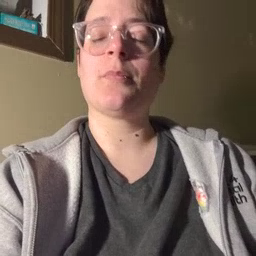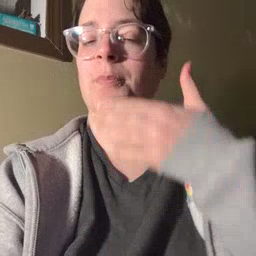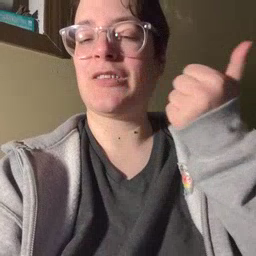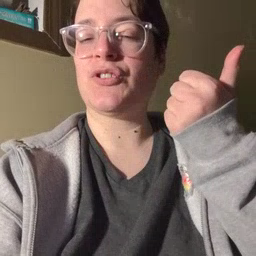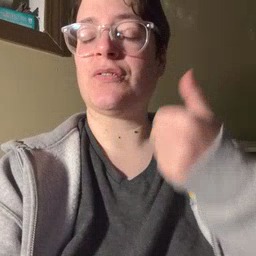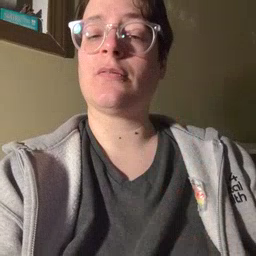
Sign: better